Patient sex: M
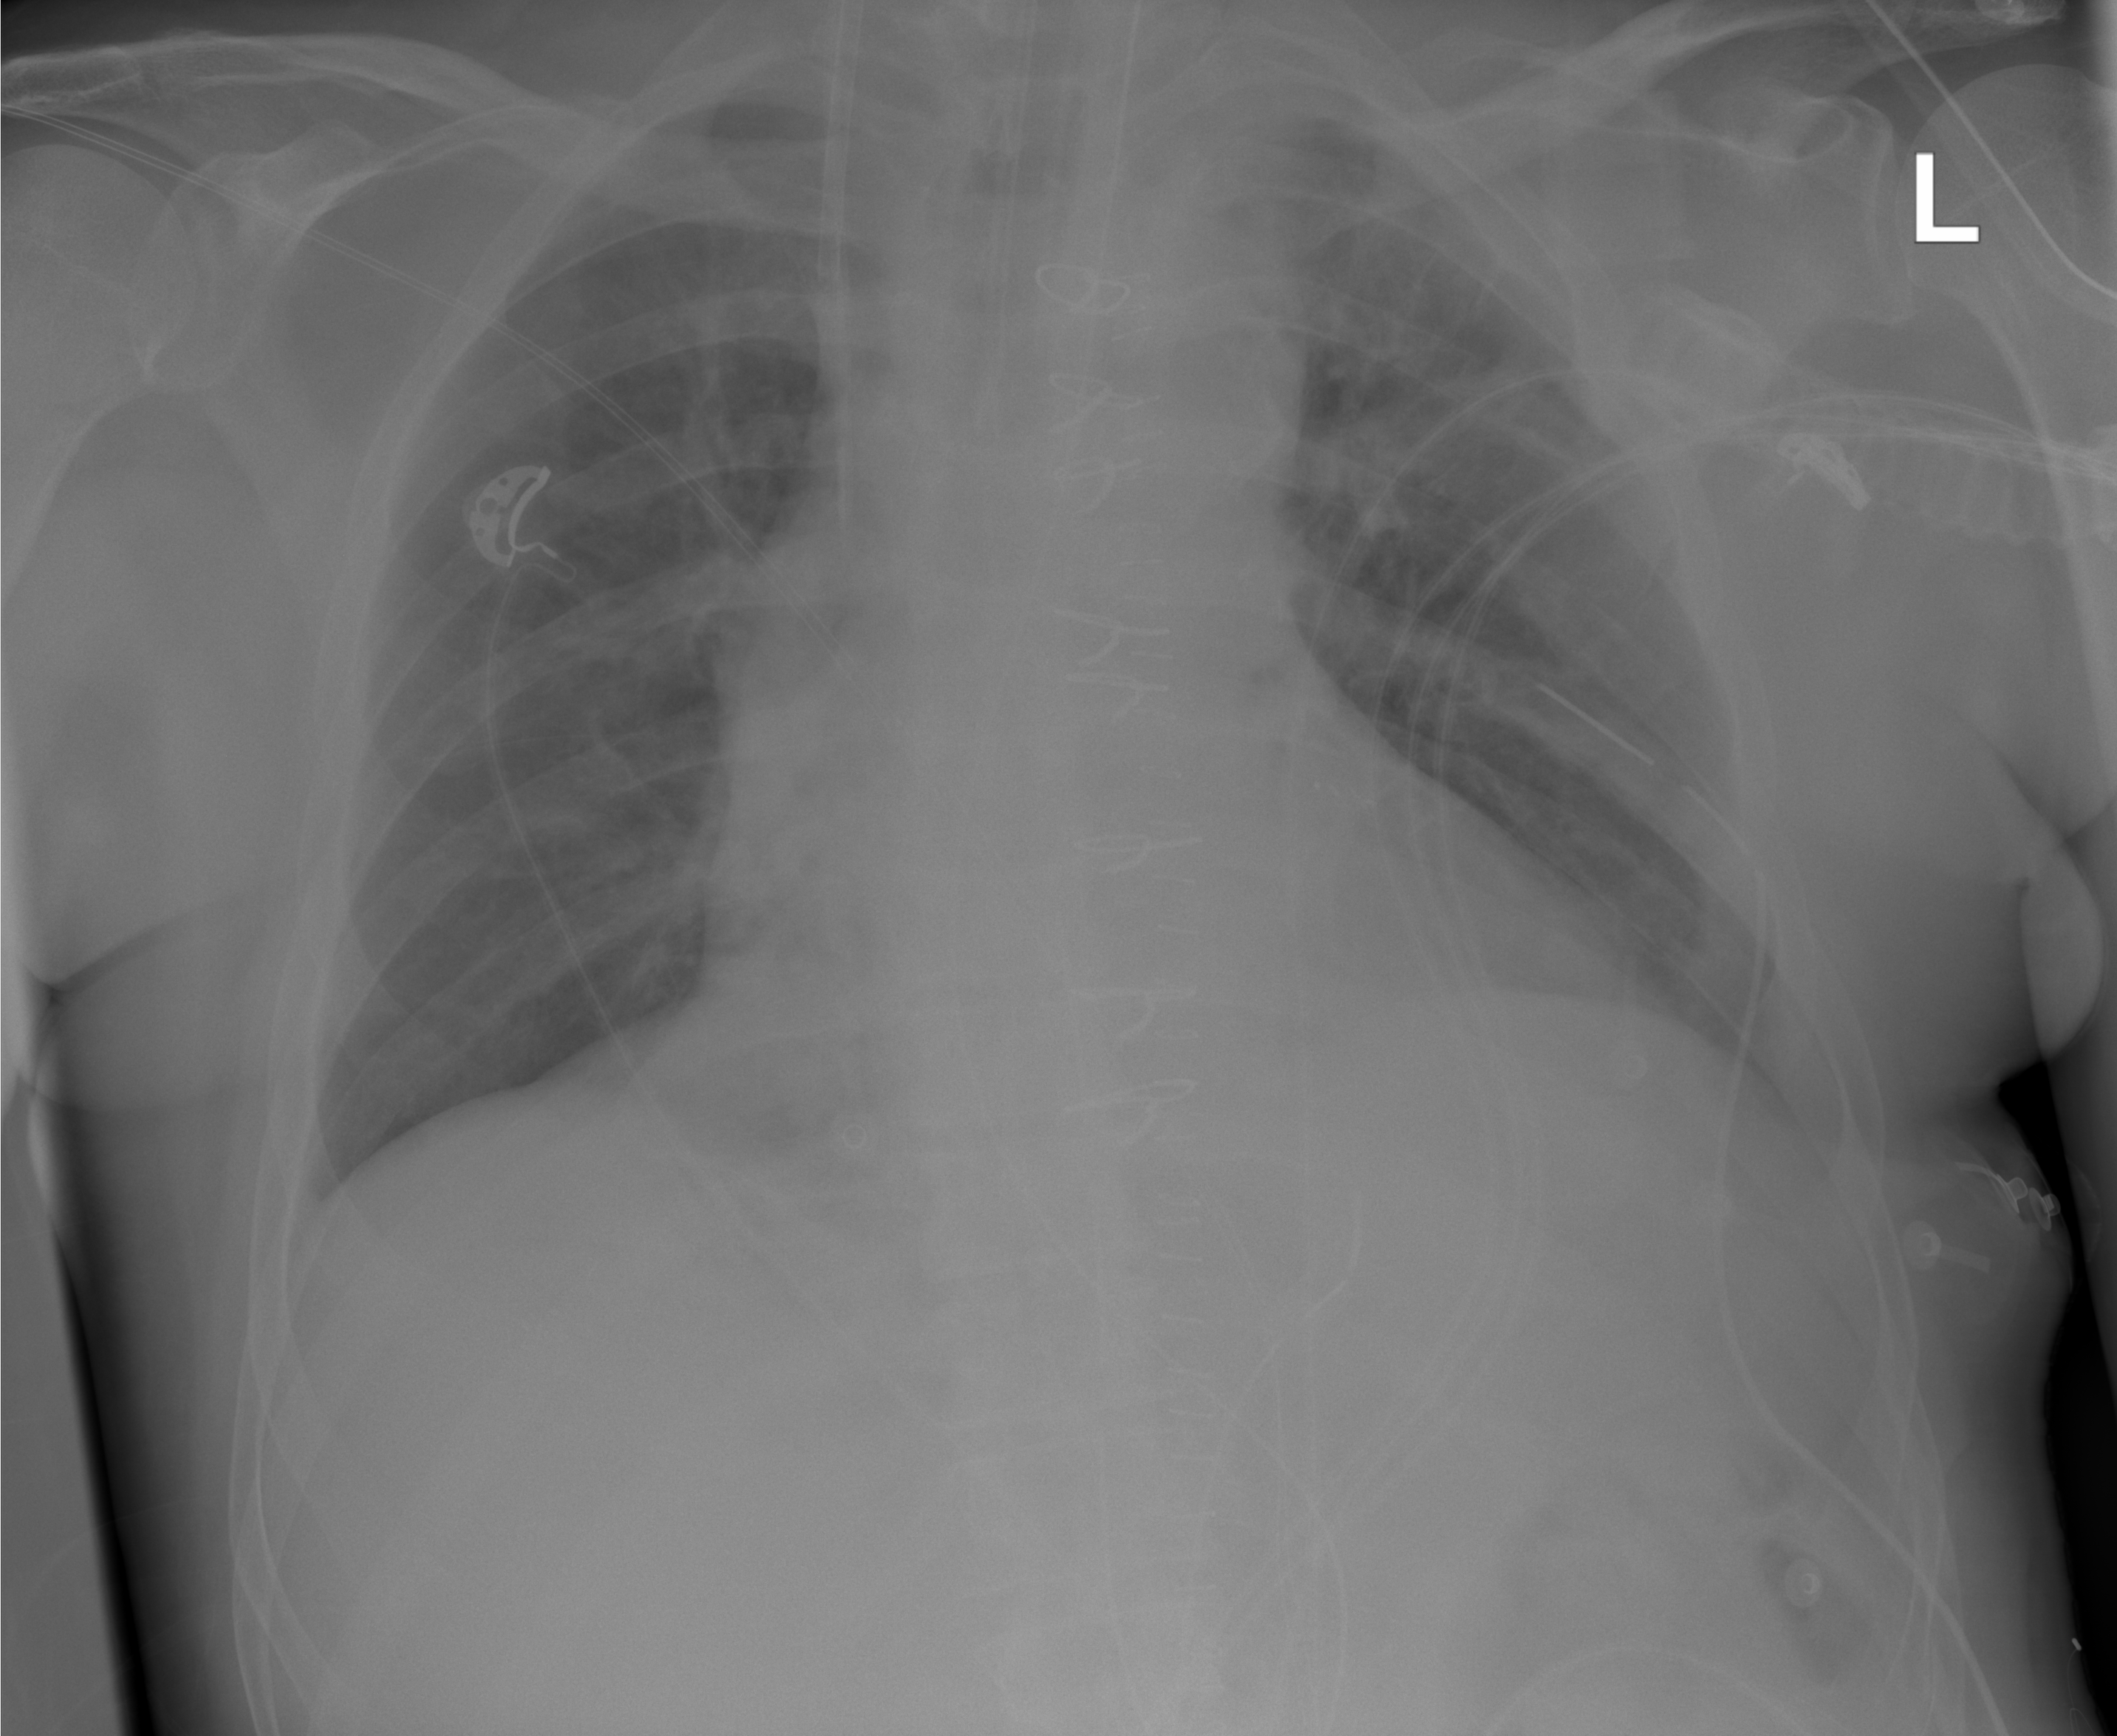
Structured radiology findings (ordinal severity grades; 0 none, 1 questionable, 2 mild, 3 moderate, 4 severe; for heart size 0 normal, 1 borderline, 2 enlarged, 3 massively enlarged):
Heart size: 1
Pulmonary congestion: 2
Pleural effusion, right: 0
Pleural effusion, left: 0
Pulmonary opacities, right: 0
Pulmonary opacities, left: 0
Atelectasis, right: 2
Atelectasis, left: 2